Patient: sex F, age 31
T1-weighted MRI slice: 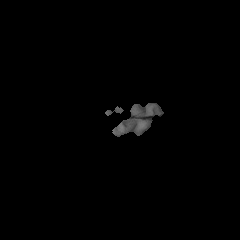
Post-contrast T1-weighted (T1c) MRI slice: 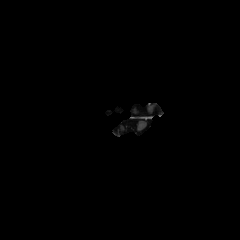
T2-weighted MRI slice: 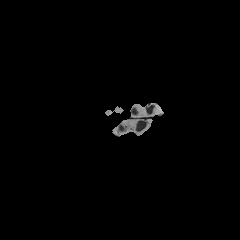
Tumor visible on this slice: no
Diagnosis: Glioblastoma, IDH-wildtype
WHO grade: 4